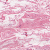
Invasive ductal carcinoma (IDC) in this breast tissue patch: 0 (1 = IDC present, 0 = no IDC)